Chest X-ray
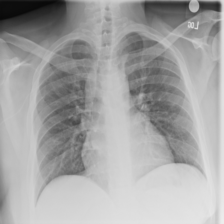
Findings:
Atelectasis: negative
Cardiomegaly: negative
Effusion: negative
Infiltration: negative
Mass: negative
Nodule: negative
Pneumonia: negative
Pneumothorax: negative
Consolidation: negative
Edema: negative
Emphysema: negative
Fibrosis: negative
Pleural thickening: negative
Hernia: negative